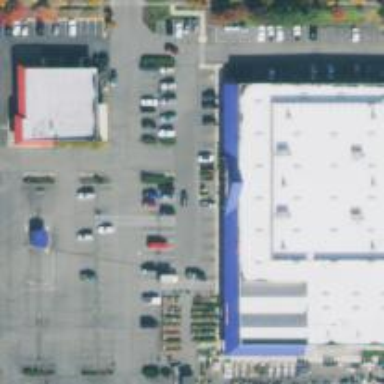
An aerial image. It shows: Parking space is available.